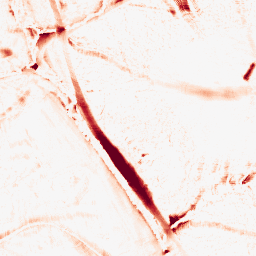
Category: morphological
Decomposition family: morphological_ellipse
Decomposition parameters: operation: opening
width: 20
height: 20
Upsampling method: quartic
Upsampling parameters: scale: 8
Upsampling scale: 8